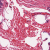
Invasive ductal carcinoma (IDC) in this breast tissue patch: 0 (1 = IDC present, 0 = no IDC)